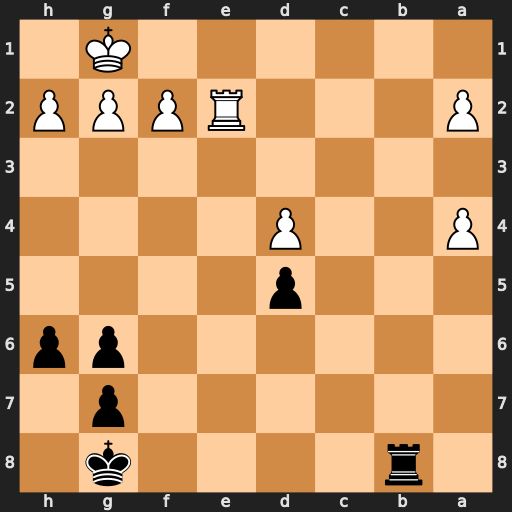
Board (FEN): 1r4k1/6p1/6pp/3p4/P2P4/8/P3RPPP/6K1
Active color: b
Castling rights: -
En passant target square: -
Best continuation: Rb1+ Re1 Rxe1#